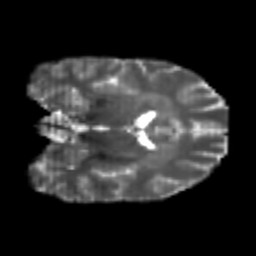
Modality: T2w
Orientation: coronal
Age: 22
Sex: male
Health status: healthy
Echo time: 0.074 s